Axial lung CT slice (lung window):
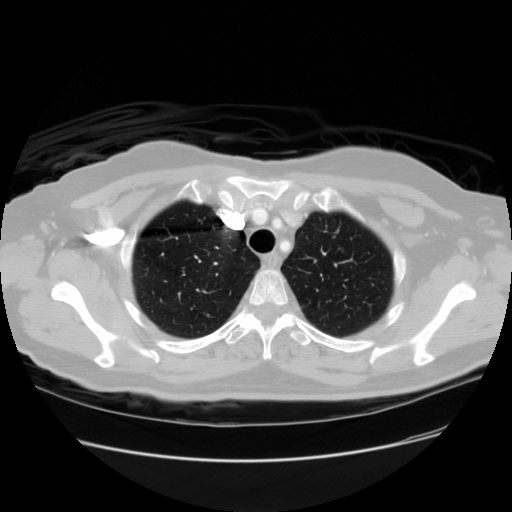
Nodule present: no